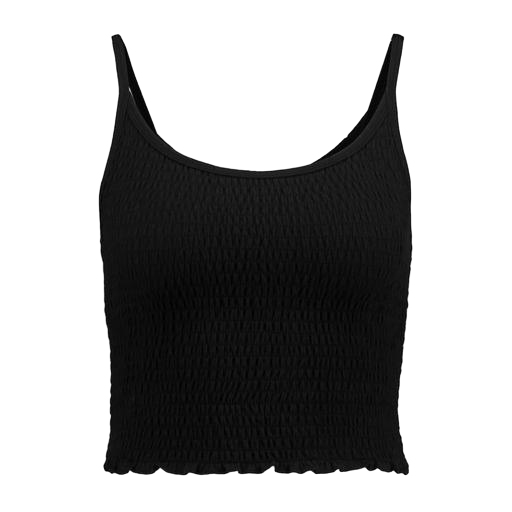
black textured tank, black cropped tank top, black mirage textured crop top, white background